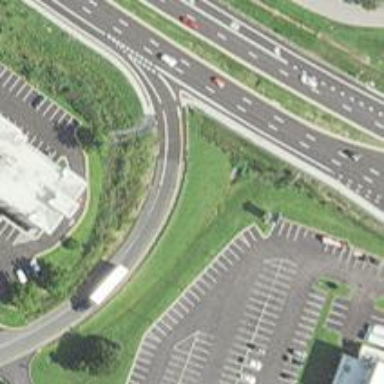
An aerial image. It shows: Asphalt trunk link road.